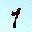
Label: 1